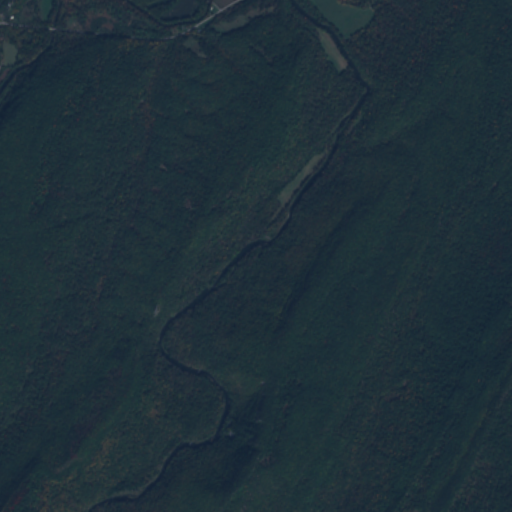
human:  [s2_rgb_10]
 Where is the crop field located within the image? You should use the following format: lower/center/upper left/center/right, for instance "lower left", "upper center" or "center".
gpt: The crop field is located in the upper right of the image.
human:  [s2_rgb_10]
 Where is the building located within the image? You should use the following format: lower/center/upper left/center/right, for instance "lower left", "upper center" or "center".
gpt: There is no building in the image.